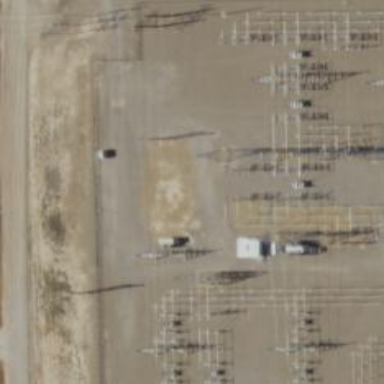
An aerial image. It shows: Switch used for power control.